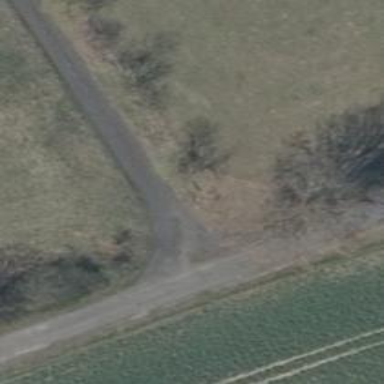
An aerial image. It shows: Unclassified road with paved surface.